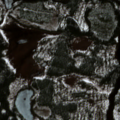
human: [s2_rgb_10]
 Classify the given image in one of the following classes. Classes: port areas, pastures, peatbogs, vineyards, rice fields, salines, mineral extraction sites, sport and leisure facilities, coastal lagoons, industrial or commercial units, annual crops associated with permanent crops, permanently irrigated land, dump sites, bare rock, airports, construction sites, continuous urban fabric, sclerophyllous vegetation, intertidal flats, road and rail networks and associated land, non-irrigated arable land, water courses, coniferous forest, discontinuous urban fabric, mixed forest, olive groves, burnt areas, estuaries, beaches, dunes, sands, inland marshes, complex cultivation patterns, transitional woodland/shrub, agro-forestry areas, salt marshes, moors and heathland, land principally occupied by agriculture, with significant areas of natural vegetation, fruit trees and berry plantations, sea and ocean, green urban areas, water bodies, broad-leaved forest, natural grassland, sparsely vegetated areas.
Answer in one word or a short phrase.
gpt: coniferous forest, transitional woodland/shrub, peatbogs